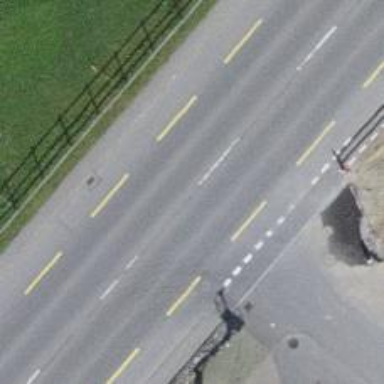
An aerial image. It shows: Primary highway with dedicated lane for cyclists.